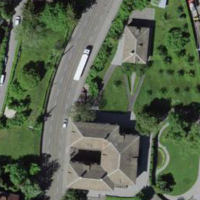
EUNIS habitat code: 53
Species observed at this site:
Taxus baccata